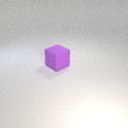
large purple rubber cube